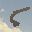
Label: 5